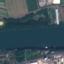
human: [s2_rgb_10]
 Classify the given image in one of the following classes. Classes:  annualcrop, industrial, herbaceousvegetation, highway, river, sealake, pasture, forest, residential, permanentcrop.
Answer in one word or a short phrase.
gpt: River